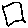
Label: square